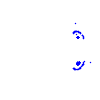
Particle: electron